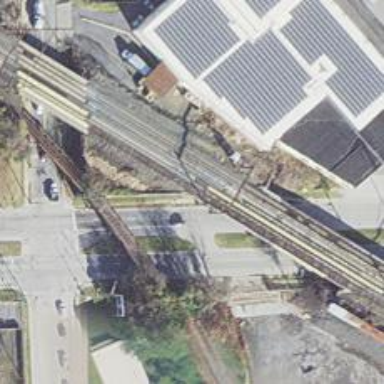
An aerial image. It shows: Railway with electrified contact lines.